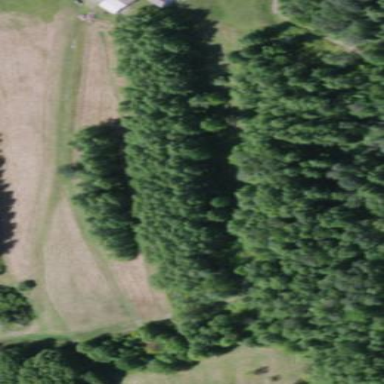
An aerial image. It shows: Deciduous woodland with needle-leaved trees.